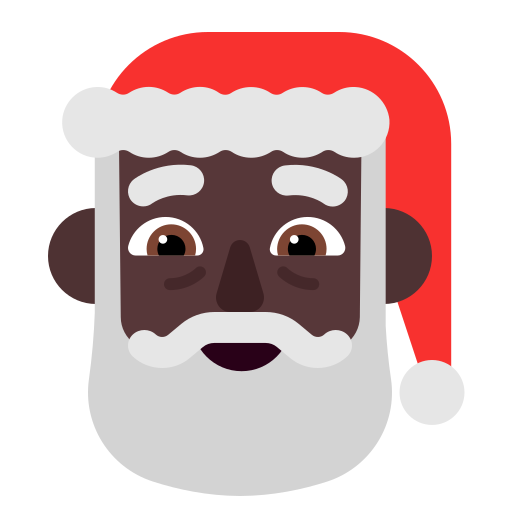
santa claus flat dark